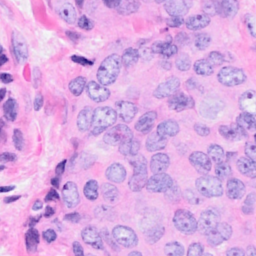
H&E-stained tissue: Breast